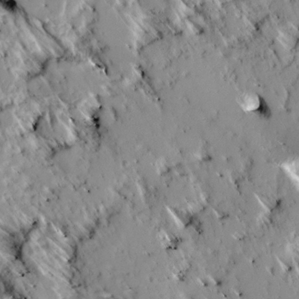
Label: non_frost